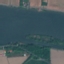
Label: River